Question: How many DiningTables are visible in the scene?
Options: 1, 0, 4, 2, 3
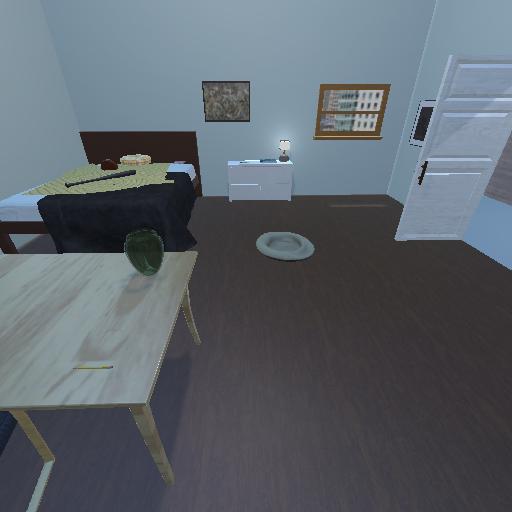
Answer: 1